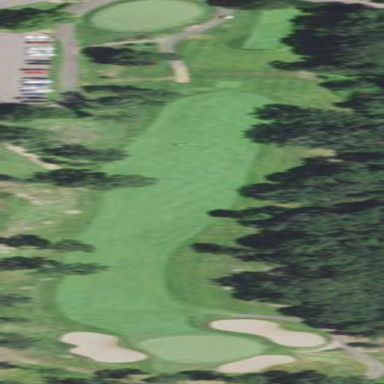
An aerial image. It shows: Rough area on grassy golf course.